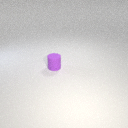
small purple rubber cylinder